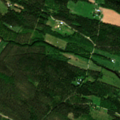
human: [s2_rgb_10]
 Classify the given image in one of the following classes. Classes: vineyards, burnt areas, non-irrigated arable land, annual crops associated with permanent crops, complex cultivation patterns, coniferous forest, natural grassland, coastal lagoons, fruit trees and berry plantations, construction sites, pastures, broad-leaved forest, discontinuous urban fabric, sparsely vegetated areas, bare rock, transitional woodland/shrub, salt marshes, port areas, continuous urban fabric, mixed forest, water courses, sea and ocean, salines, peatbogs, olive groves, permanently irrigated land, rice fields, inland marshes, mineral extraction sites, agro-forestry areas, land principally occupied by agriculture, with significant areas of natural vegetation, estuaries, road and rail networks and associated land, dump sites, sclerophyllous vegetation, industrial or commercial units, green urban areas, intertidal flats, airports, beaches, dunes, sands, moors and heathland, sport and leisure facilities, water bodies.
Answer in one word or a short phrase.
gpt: land principally occupied by agriculture, with significant areas of natural vegetation, coniferous forest, mixed forest, transitional woodland/shrub